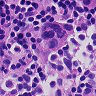
Metastatic tissue present: yes